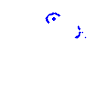
Particle: kaon